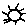
Label: sun